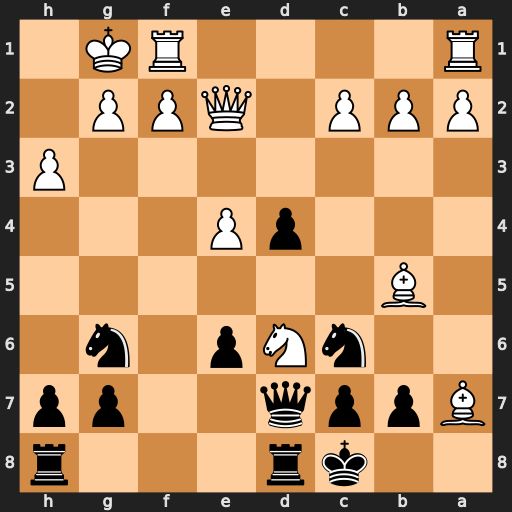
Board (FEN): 2kr3r/Bppq2pp/2nNp1n1/1B6/3pP3/7P/PPP1QPP1/R4RK1
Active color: b
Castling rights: -
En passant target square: -
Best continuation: Qxd6